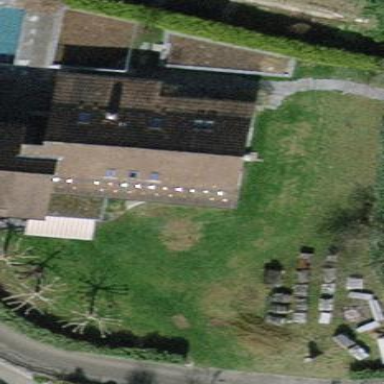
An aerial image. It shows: Garden area designated for leisure land.